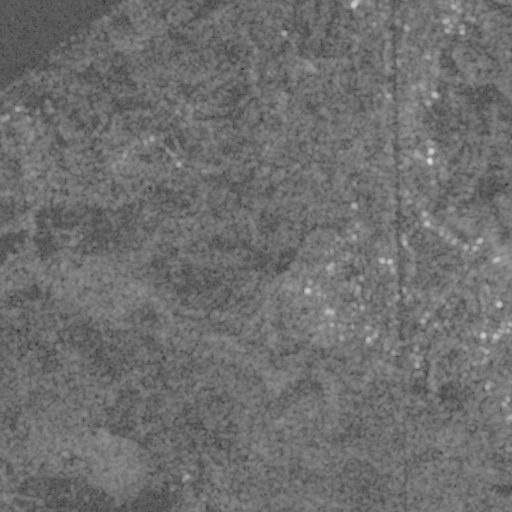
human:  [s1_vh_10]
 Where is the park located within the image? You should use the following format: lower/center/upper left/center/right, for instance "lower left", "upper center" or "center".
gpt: The park is located in the lower right of the image.
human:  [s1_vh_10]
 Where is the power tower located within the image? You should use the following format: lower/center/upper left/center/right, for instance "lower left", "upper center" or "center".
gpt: The power tower is located in the right of the image.
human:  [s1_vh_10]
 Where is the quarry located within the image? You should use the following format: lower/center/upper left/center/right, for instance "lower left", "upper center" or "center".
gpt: The quarry is located in the upper right of the image.
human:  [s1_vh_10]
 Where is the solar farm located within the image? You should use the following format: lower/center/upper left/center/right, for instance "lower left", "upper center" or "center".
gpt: The solar farm is located in the upper right of the image.
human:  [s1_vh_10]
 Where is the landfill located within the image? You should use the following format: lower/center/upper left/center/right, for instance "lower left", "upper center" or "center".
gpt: There is no landfill in the image.

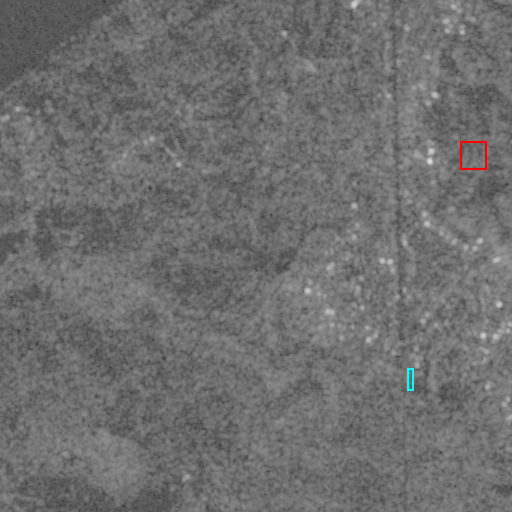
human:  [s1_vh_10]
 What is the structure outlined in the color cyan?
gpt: The structure outlined in cyan is a park.
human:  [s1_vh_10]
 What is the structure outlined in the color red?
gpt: The structure outlined in red is a quarry.
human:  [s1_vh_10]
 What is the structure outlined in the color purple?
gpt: There is no purple outline.